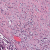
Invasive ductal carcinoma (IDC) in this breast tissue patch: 1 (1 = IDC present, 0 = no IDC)